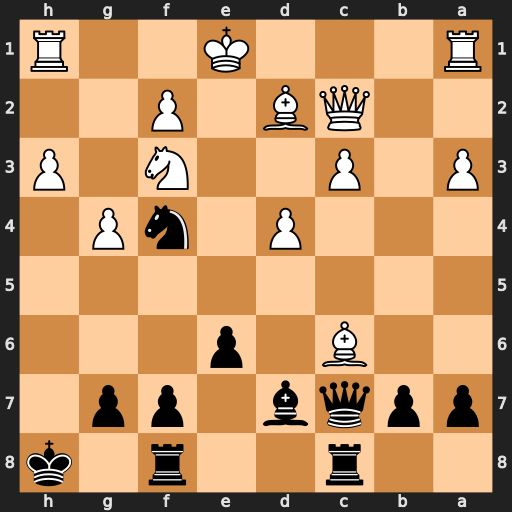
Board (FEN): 2r2r1k/ppqb1pp1/2B1p3/8/3P1nP1/P1P2N1P/2QB1P2/R3K2R
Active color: b
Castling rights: KQ
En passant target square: -
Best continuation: Qxc6 Bxf4 Qxf3